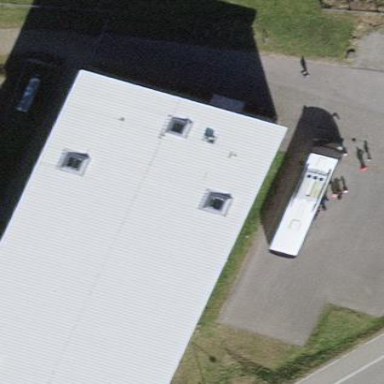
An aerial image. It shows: School building with flat roof. The school is next to sports centre with facilities for multiple sports.